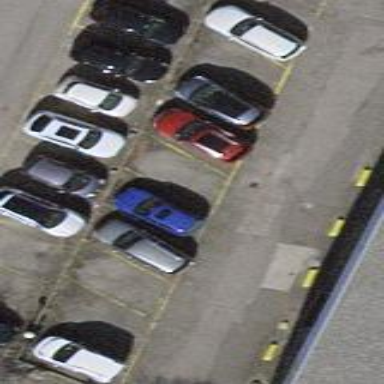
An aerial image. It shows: Street side parking area.